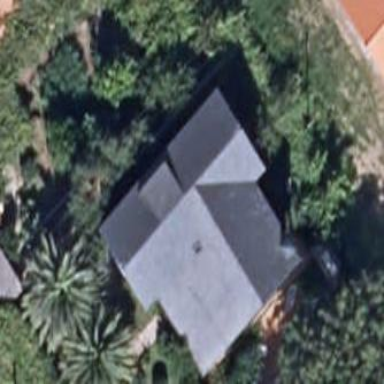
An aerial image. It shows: Simple house.